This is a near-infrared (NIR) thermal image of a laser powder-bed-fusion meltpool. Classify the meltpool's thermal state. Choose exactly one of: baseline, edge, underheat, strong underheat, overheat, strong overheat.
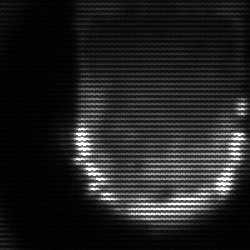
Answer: baseline